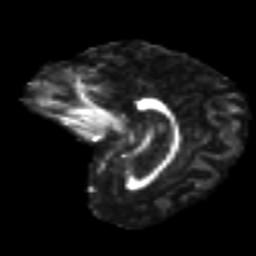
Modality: FA
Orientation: sagittal
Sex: female
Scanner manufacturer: ge
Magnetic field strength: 3 T
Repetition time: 7 s
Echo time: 0.08 s